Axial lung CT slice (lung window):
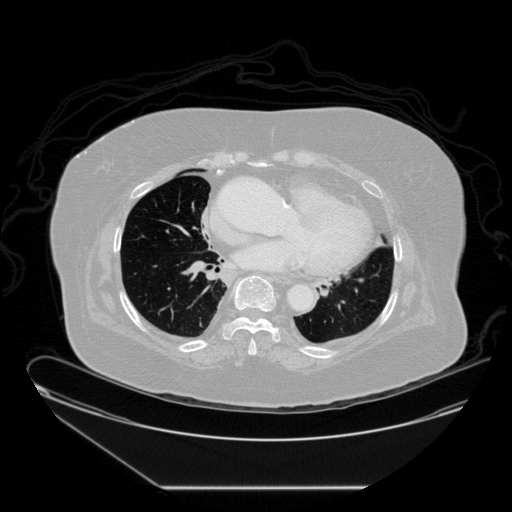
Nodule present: no